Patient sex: M
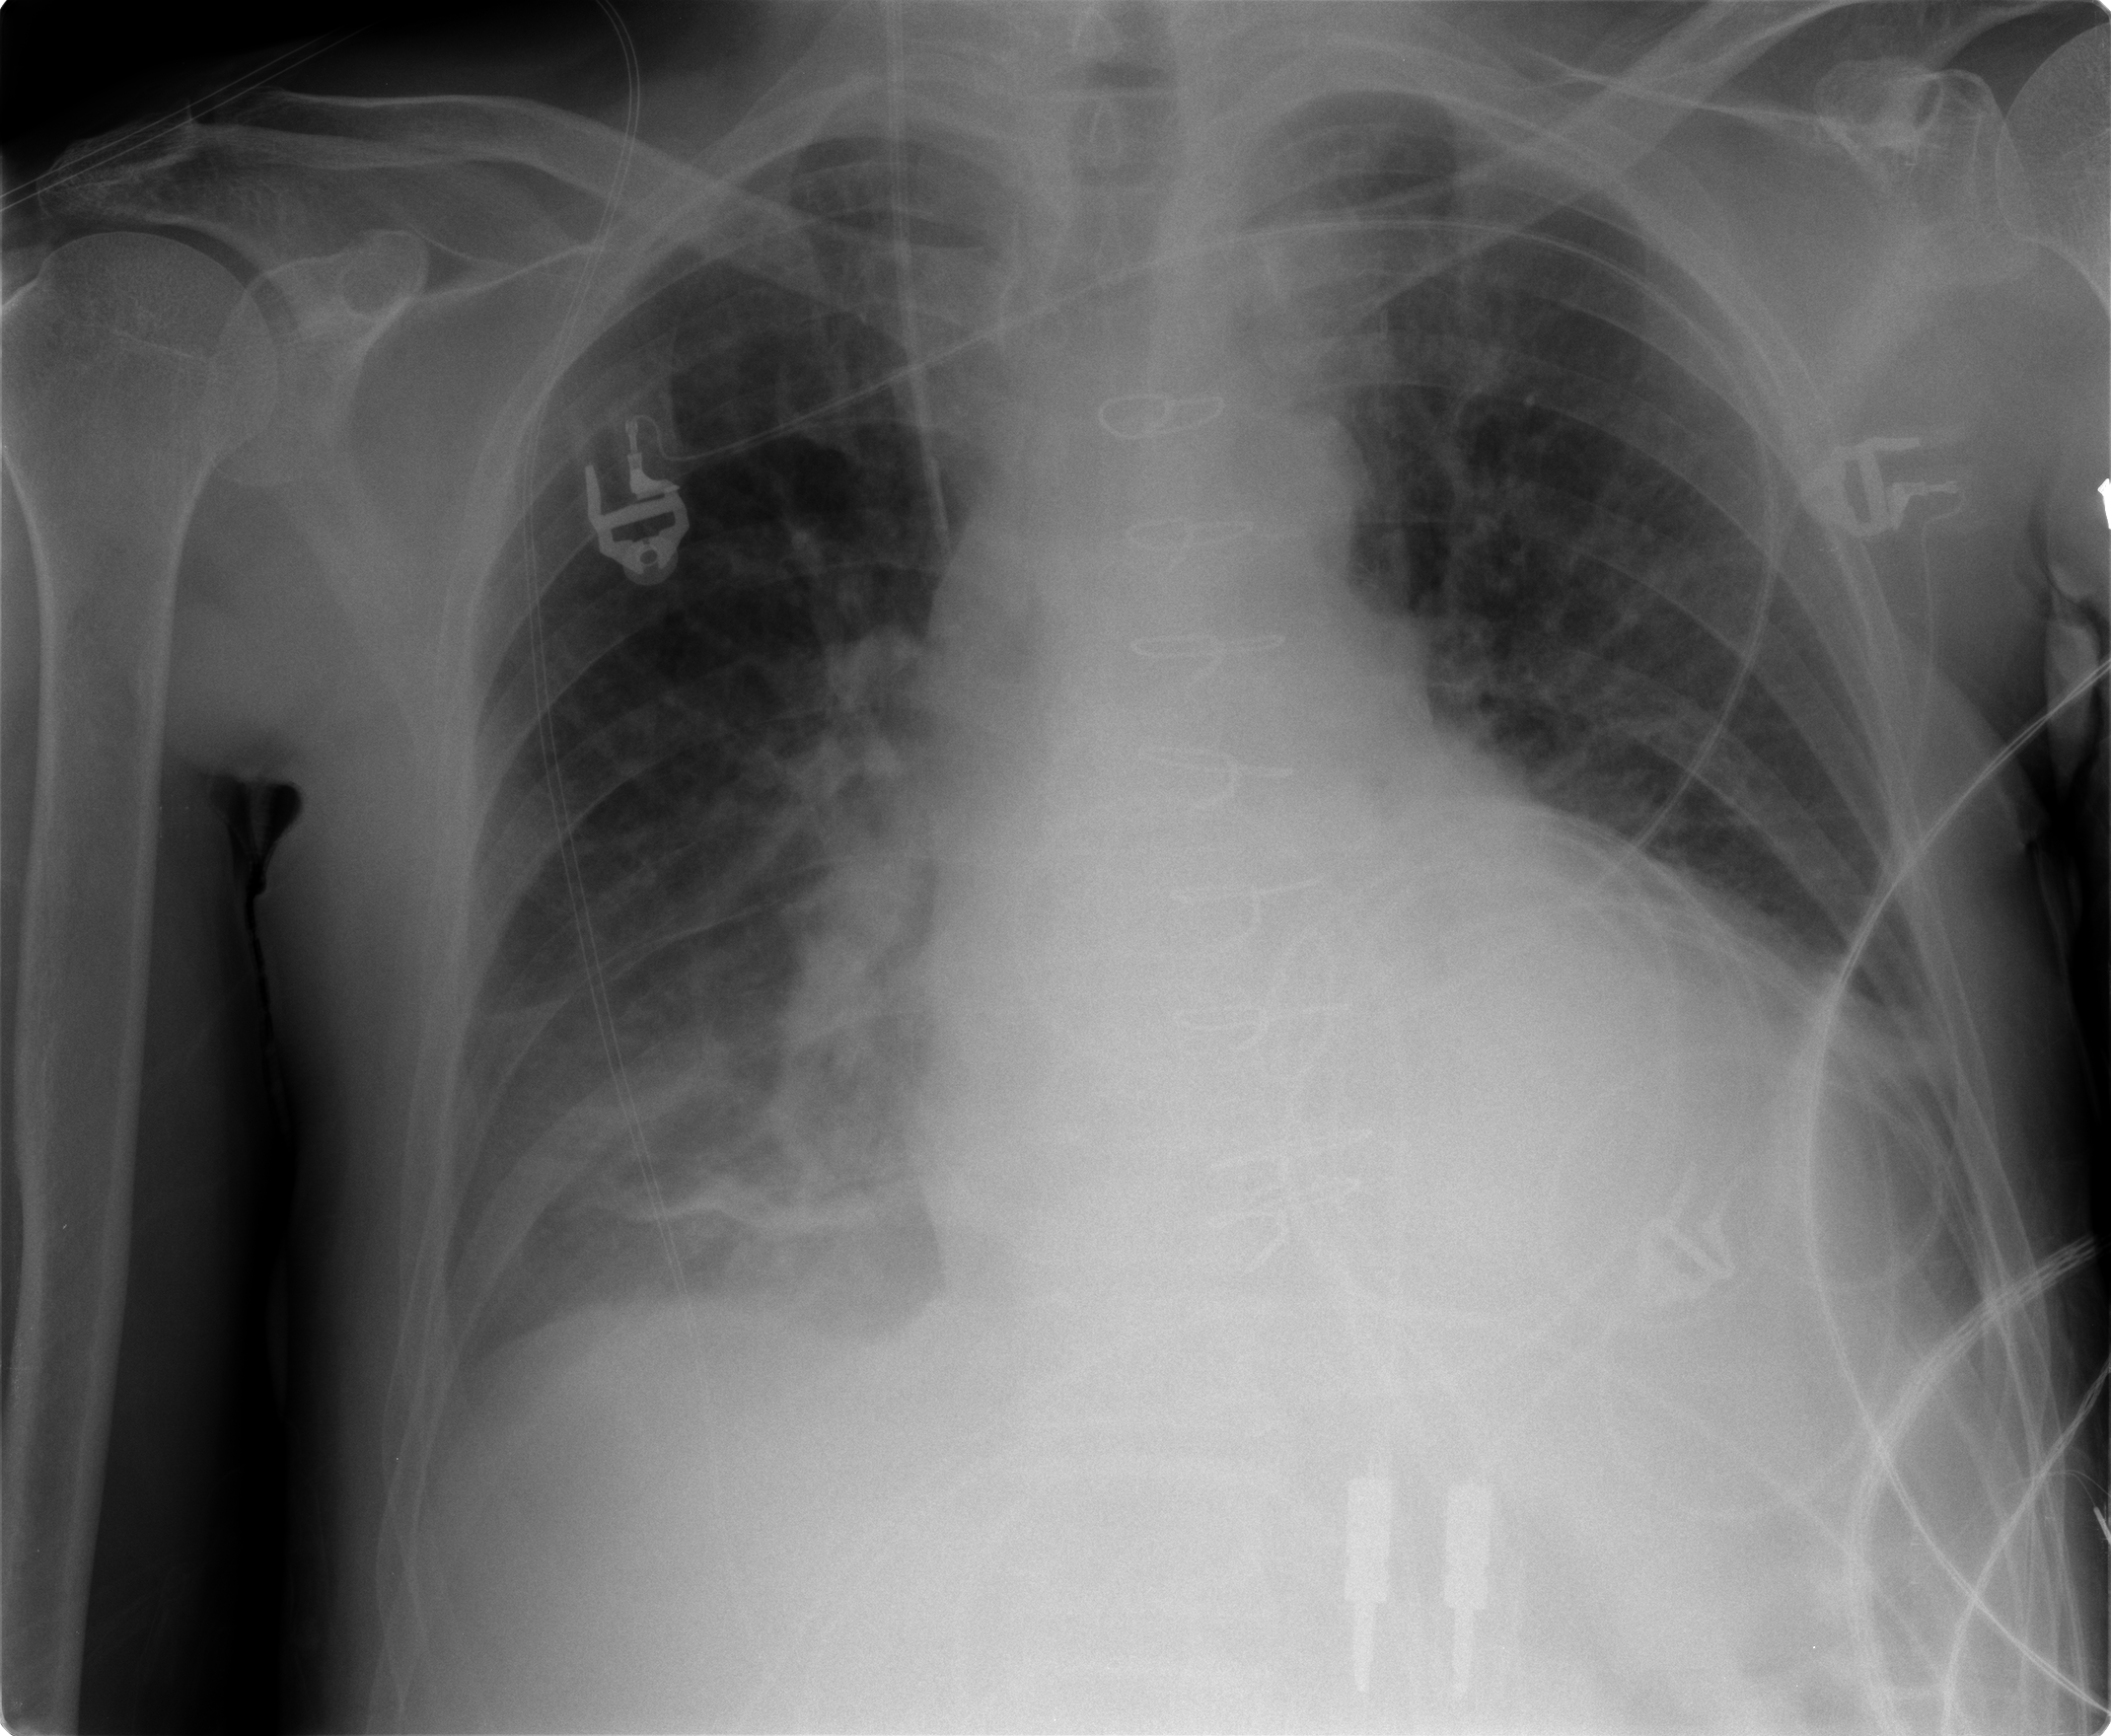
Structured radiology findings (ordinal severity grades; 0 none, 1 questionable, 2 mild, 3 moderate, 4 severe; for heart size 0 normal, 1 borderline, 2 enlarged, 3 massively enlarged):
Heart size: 2
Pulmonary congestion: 1
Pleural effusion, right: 1
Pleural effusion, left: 1
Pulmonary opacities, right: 1
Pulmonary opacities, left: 1
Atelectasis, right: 2
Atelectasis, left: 2